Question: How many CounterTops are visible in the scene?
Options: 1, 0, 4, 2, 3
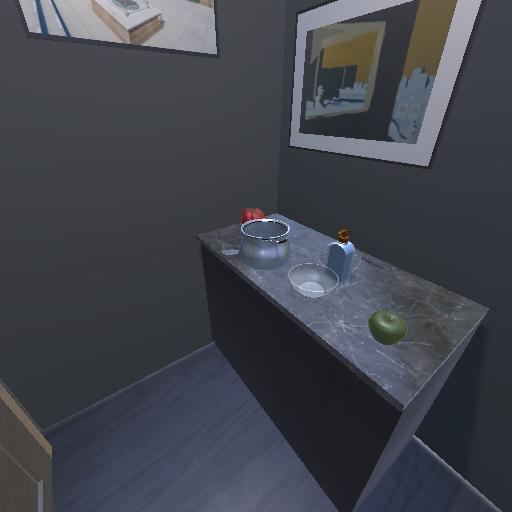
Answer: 1